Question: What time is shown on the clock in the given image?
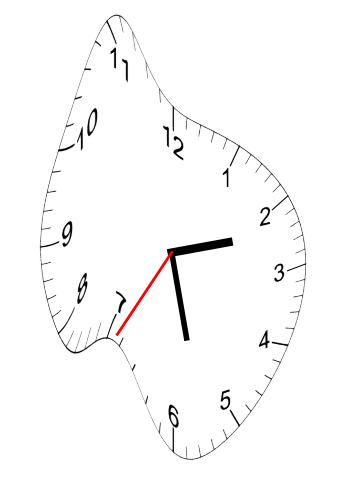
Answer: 02:27:35